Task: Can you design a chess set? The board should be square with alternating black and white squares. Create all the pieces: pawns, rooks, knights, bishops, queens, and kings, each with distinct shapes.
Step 5063:
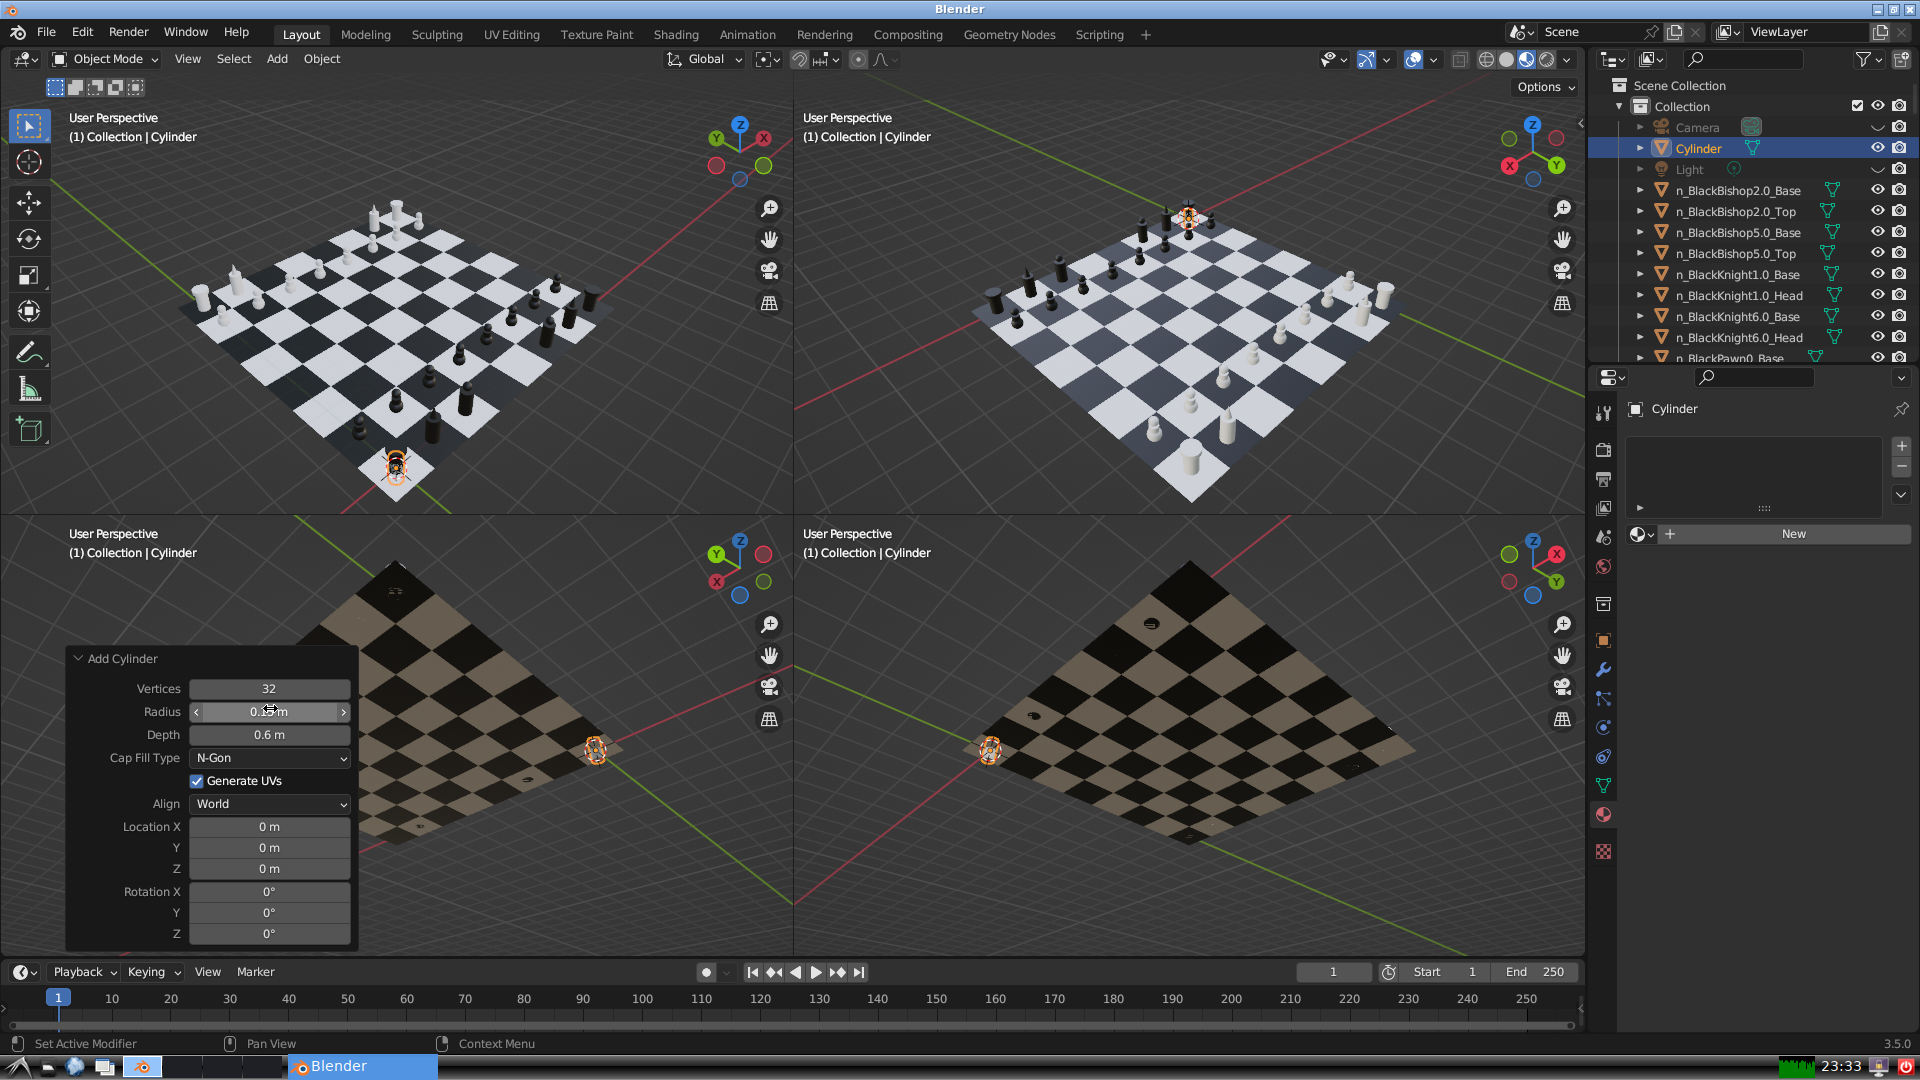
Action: click: no